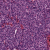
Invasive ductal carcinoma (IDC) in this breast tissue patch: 1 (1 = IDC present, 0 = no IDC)